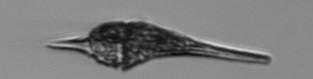
Label: Tripos_lineatus